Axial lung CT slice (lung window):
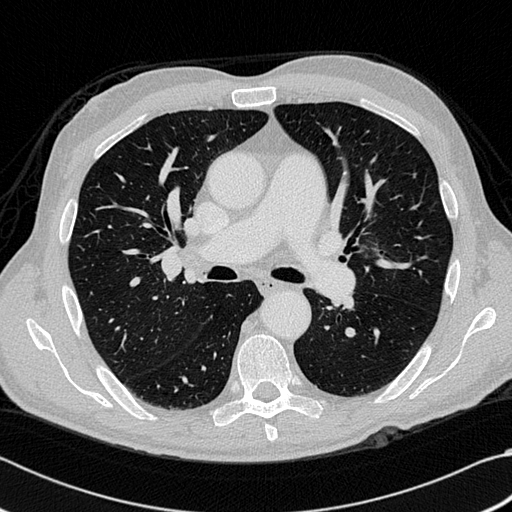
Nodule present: no